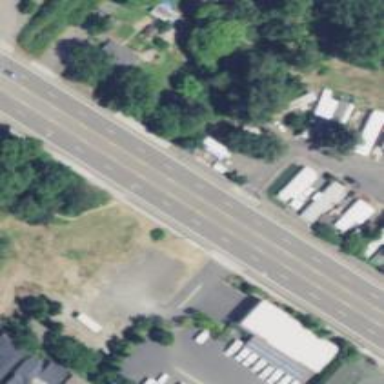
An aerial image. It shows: Primary road with asphalt surface.